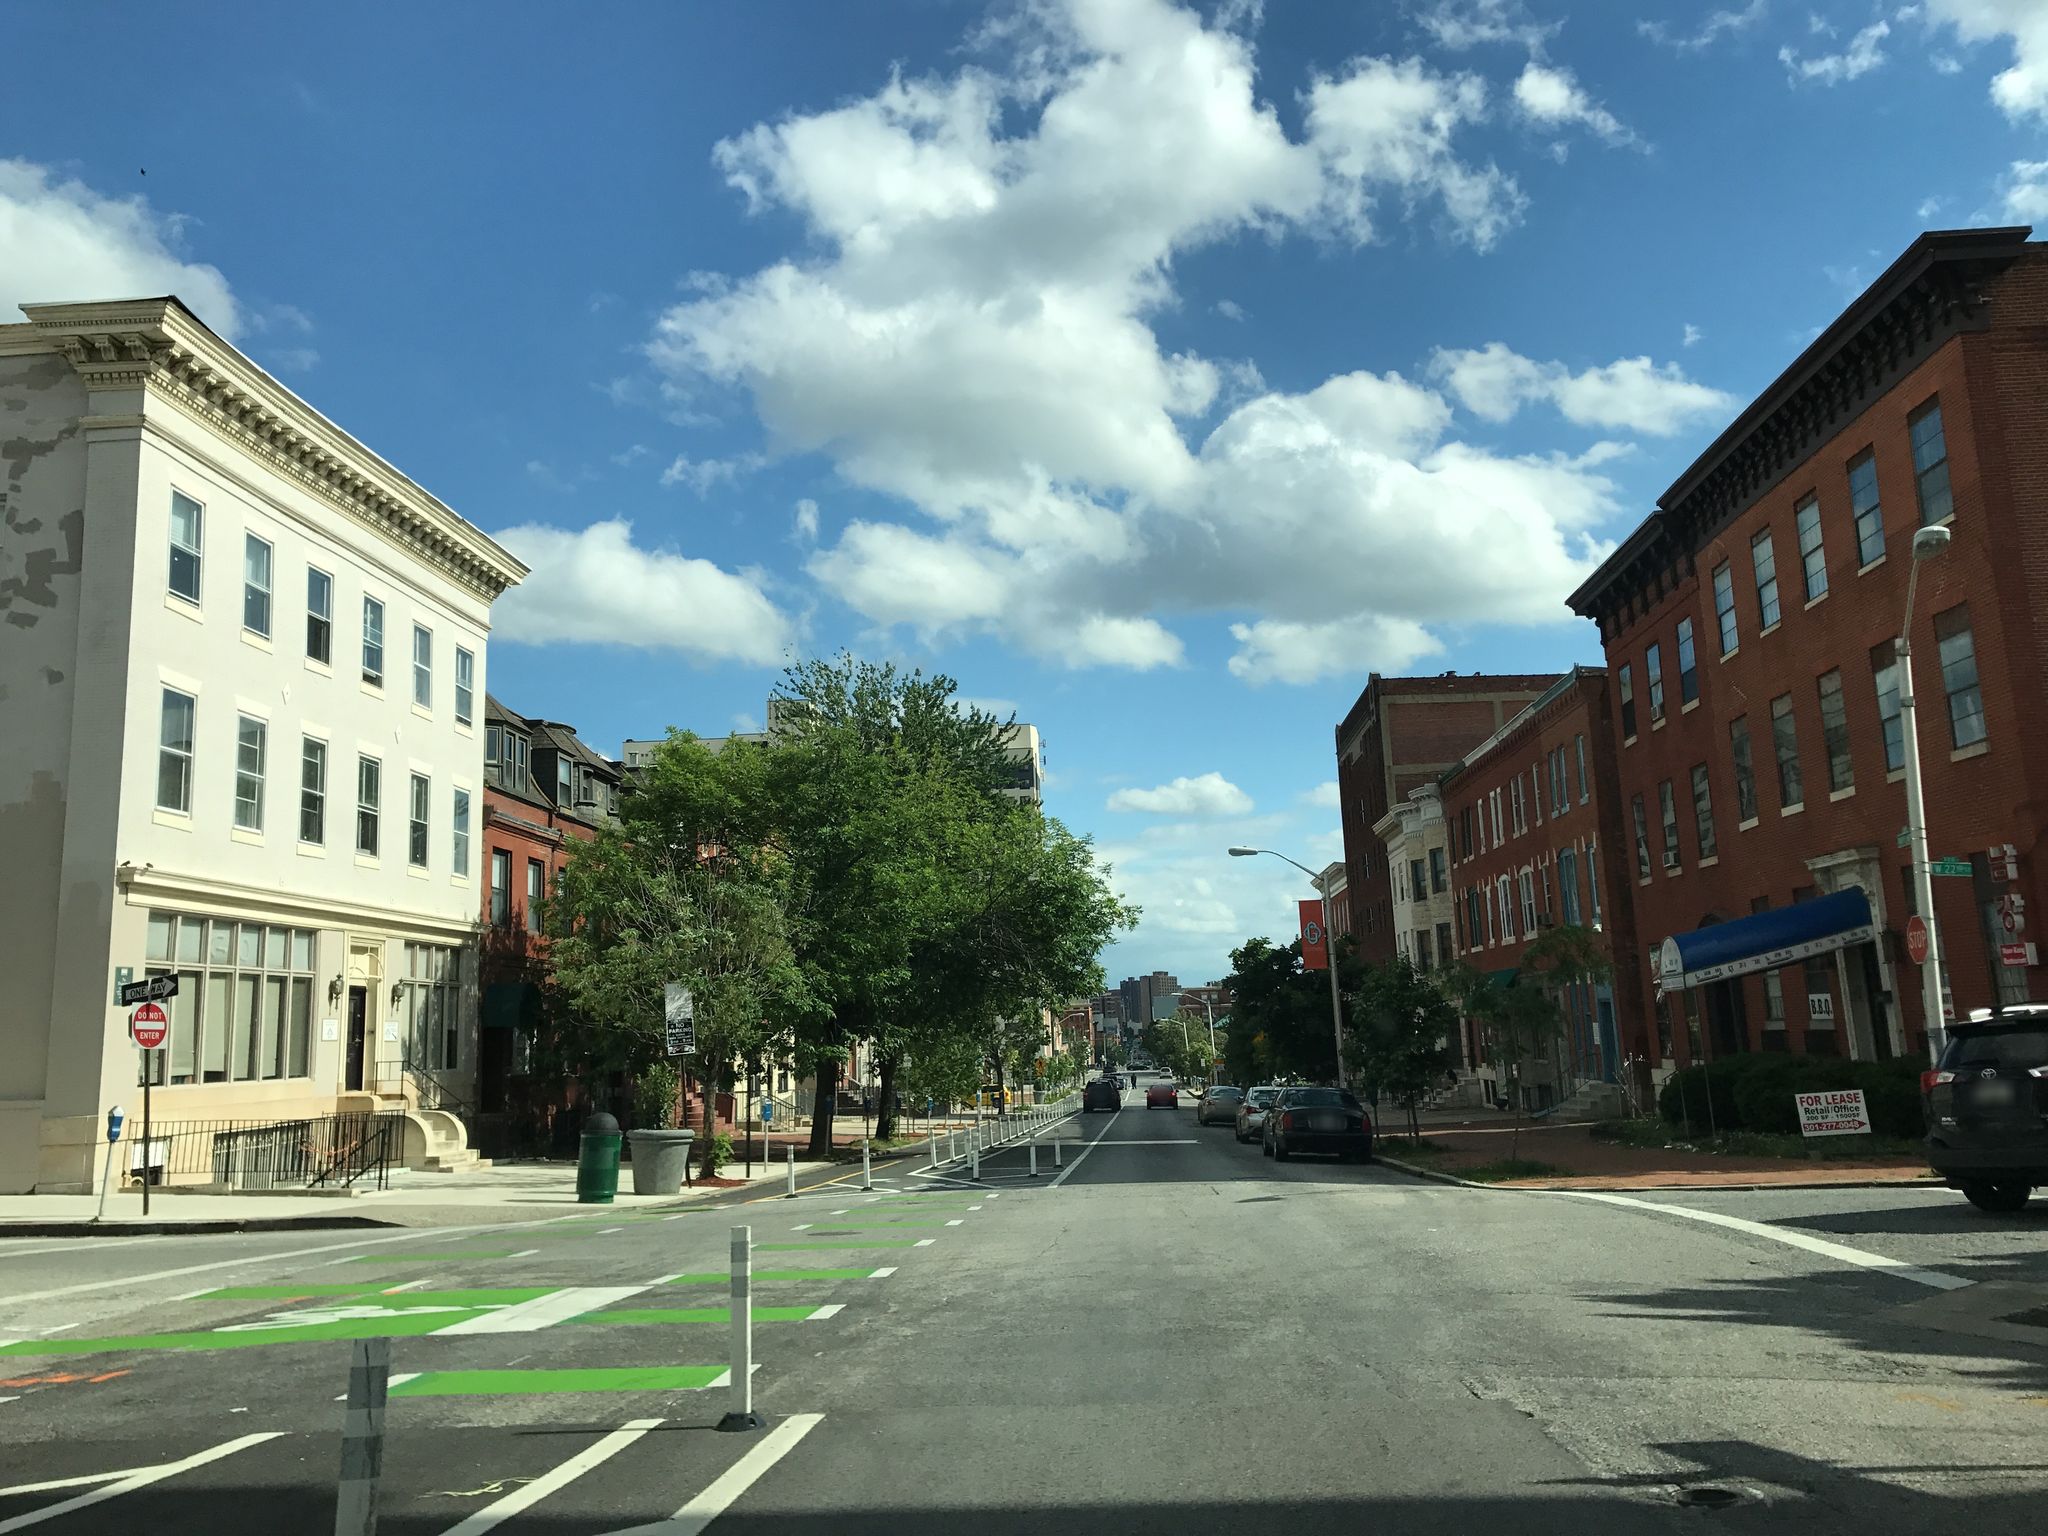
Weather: cloudy
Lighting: day
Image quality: good
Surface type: driving surface
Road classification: secondary
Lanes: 2
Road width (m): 2.0
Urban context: urban centre
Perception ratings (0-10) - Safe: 8.47, Lively: 9.42, Beautiful: 7.49, Boring: 3.09, Depressing: 2.42, Wealthy: 9.05